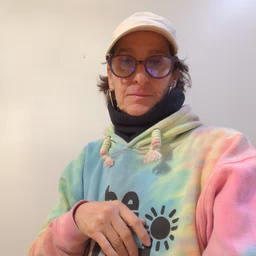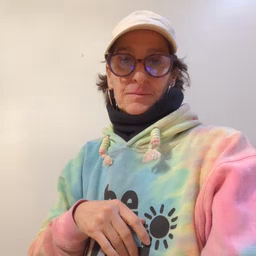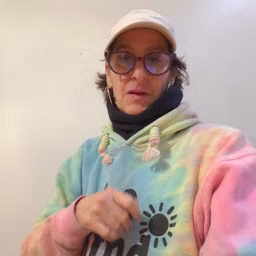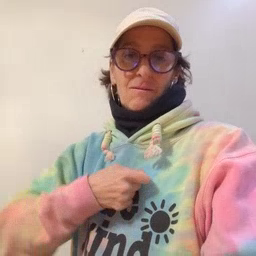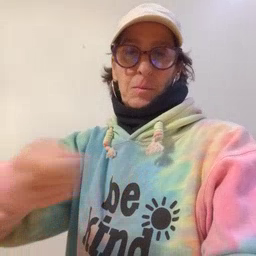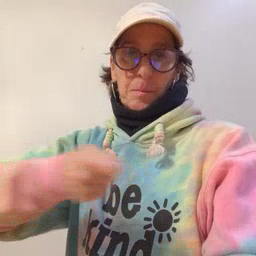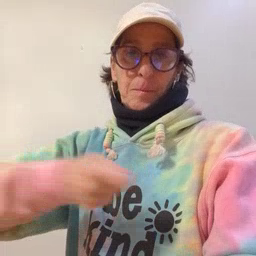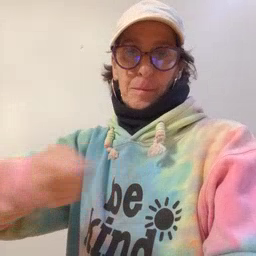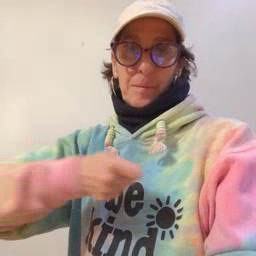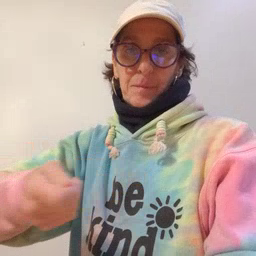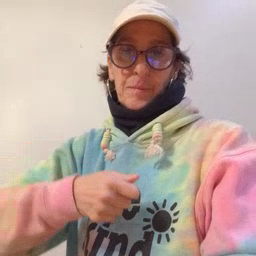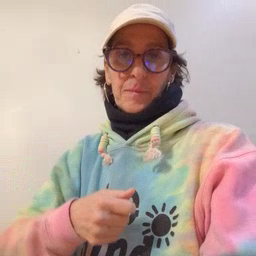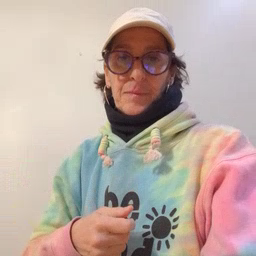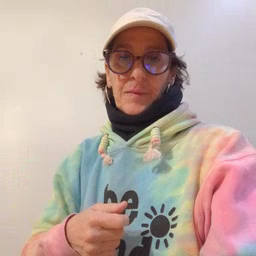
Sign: vacuum